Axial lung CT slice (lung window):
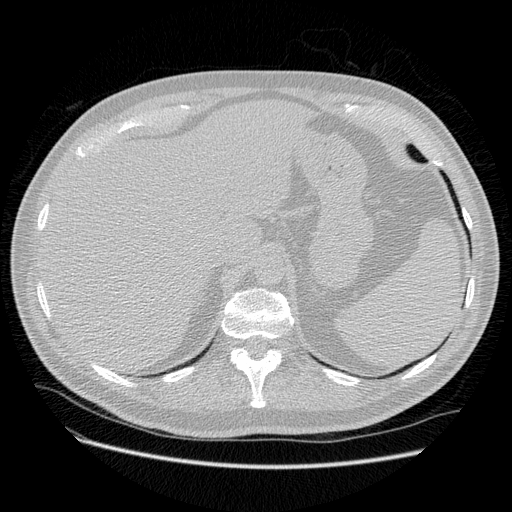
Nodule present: no